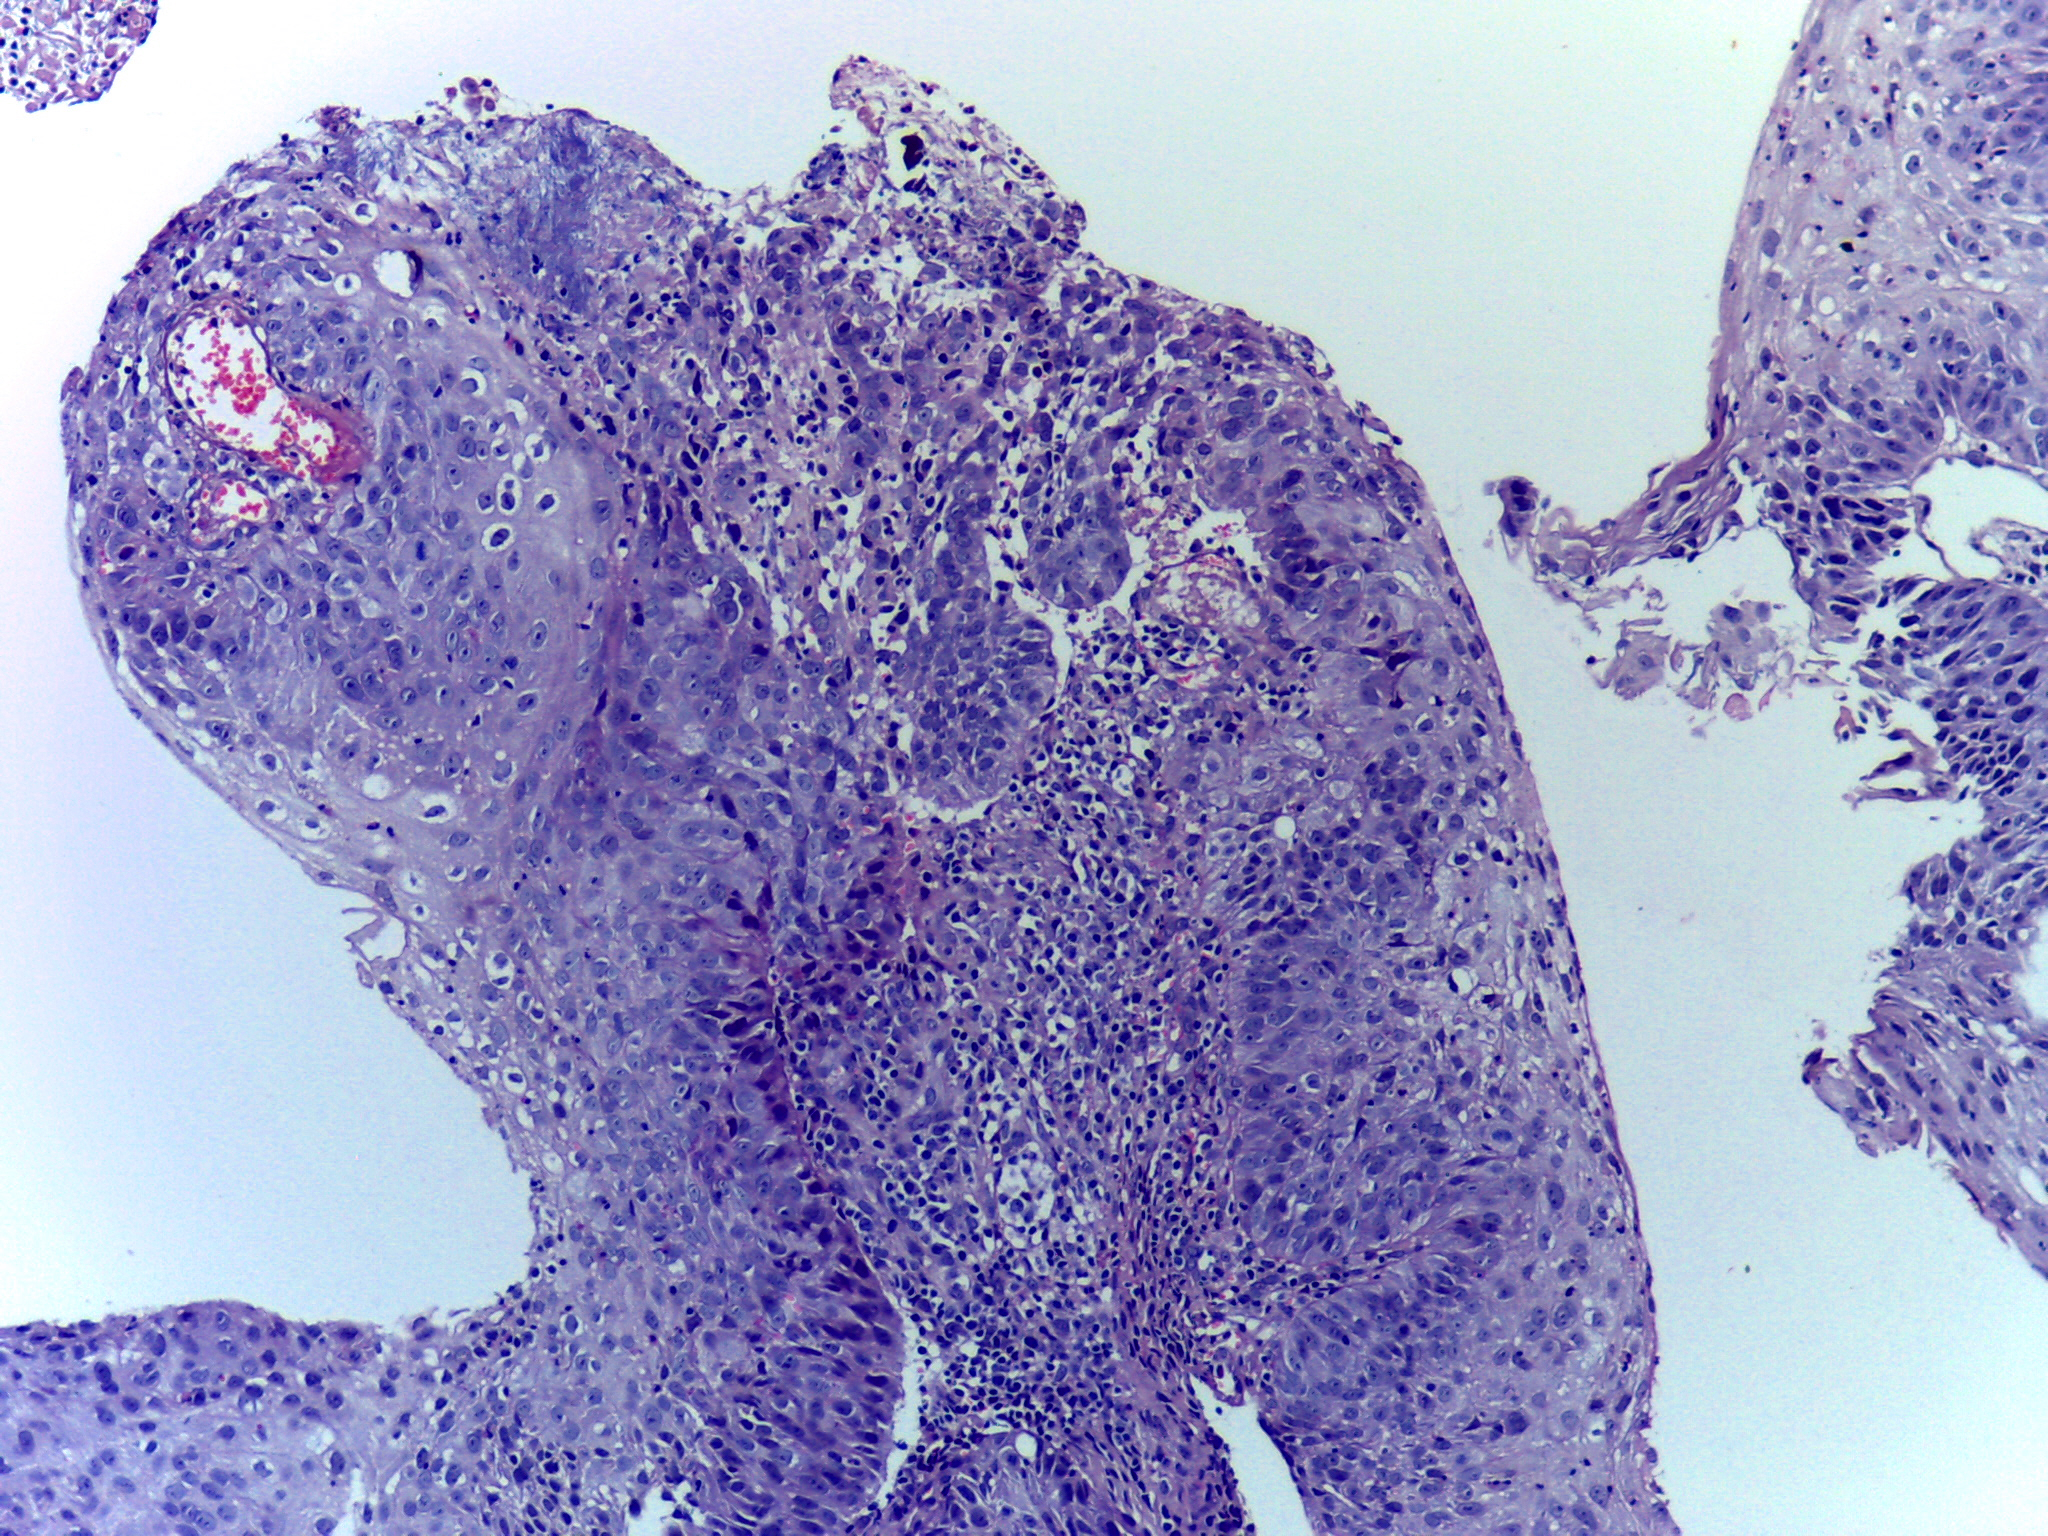
Diagnosis: OSCC